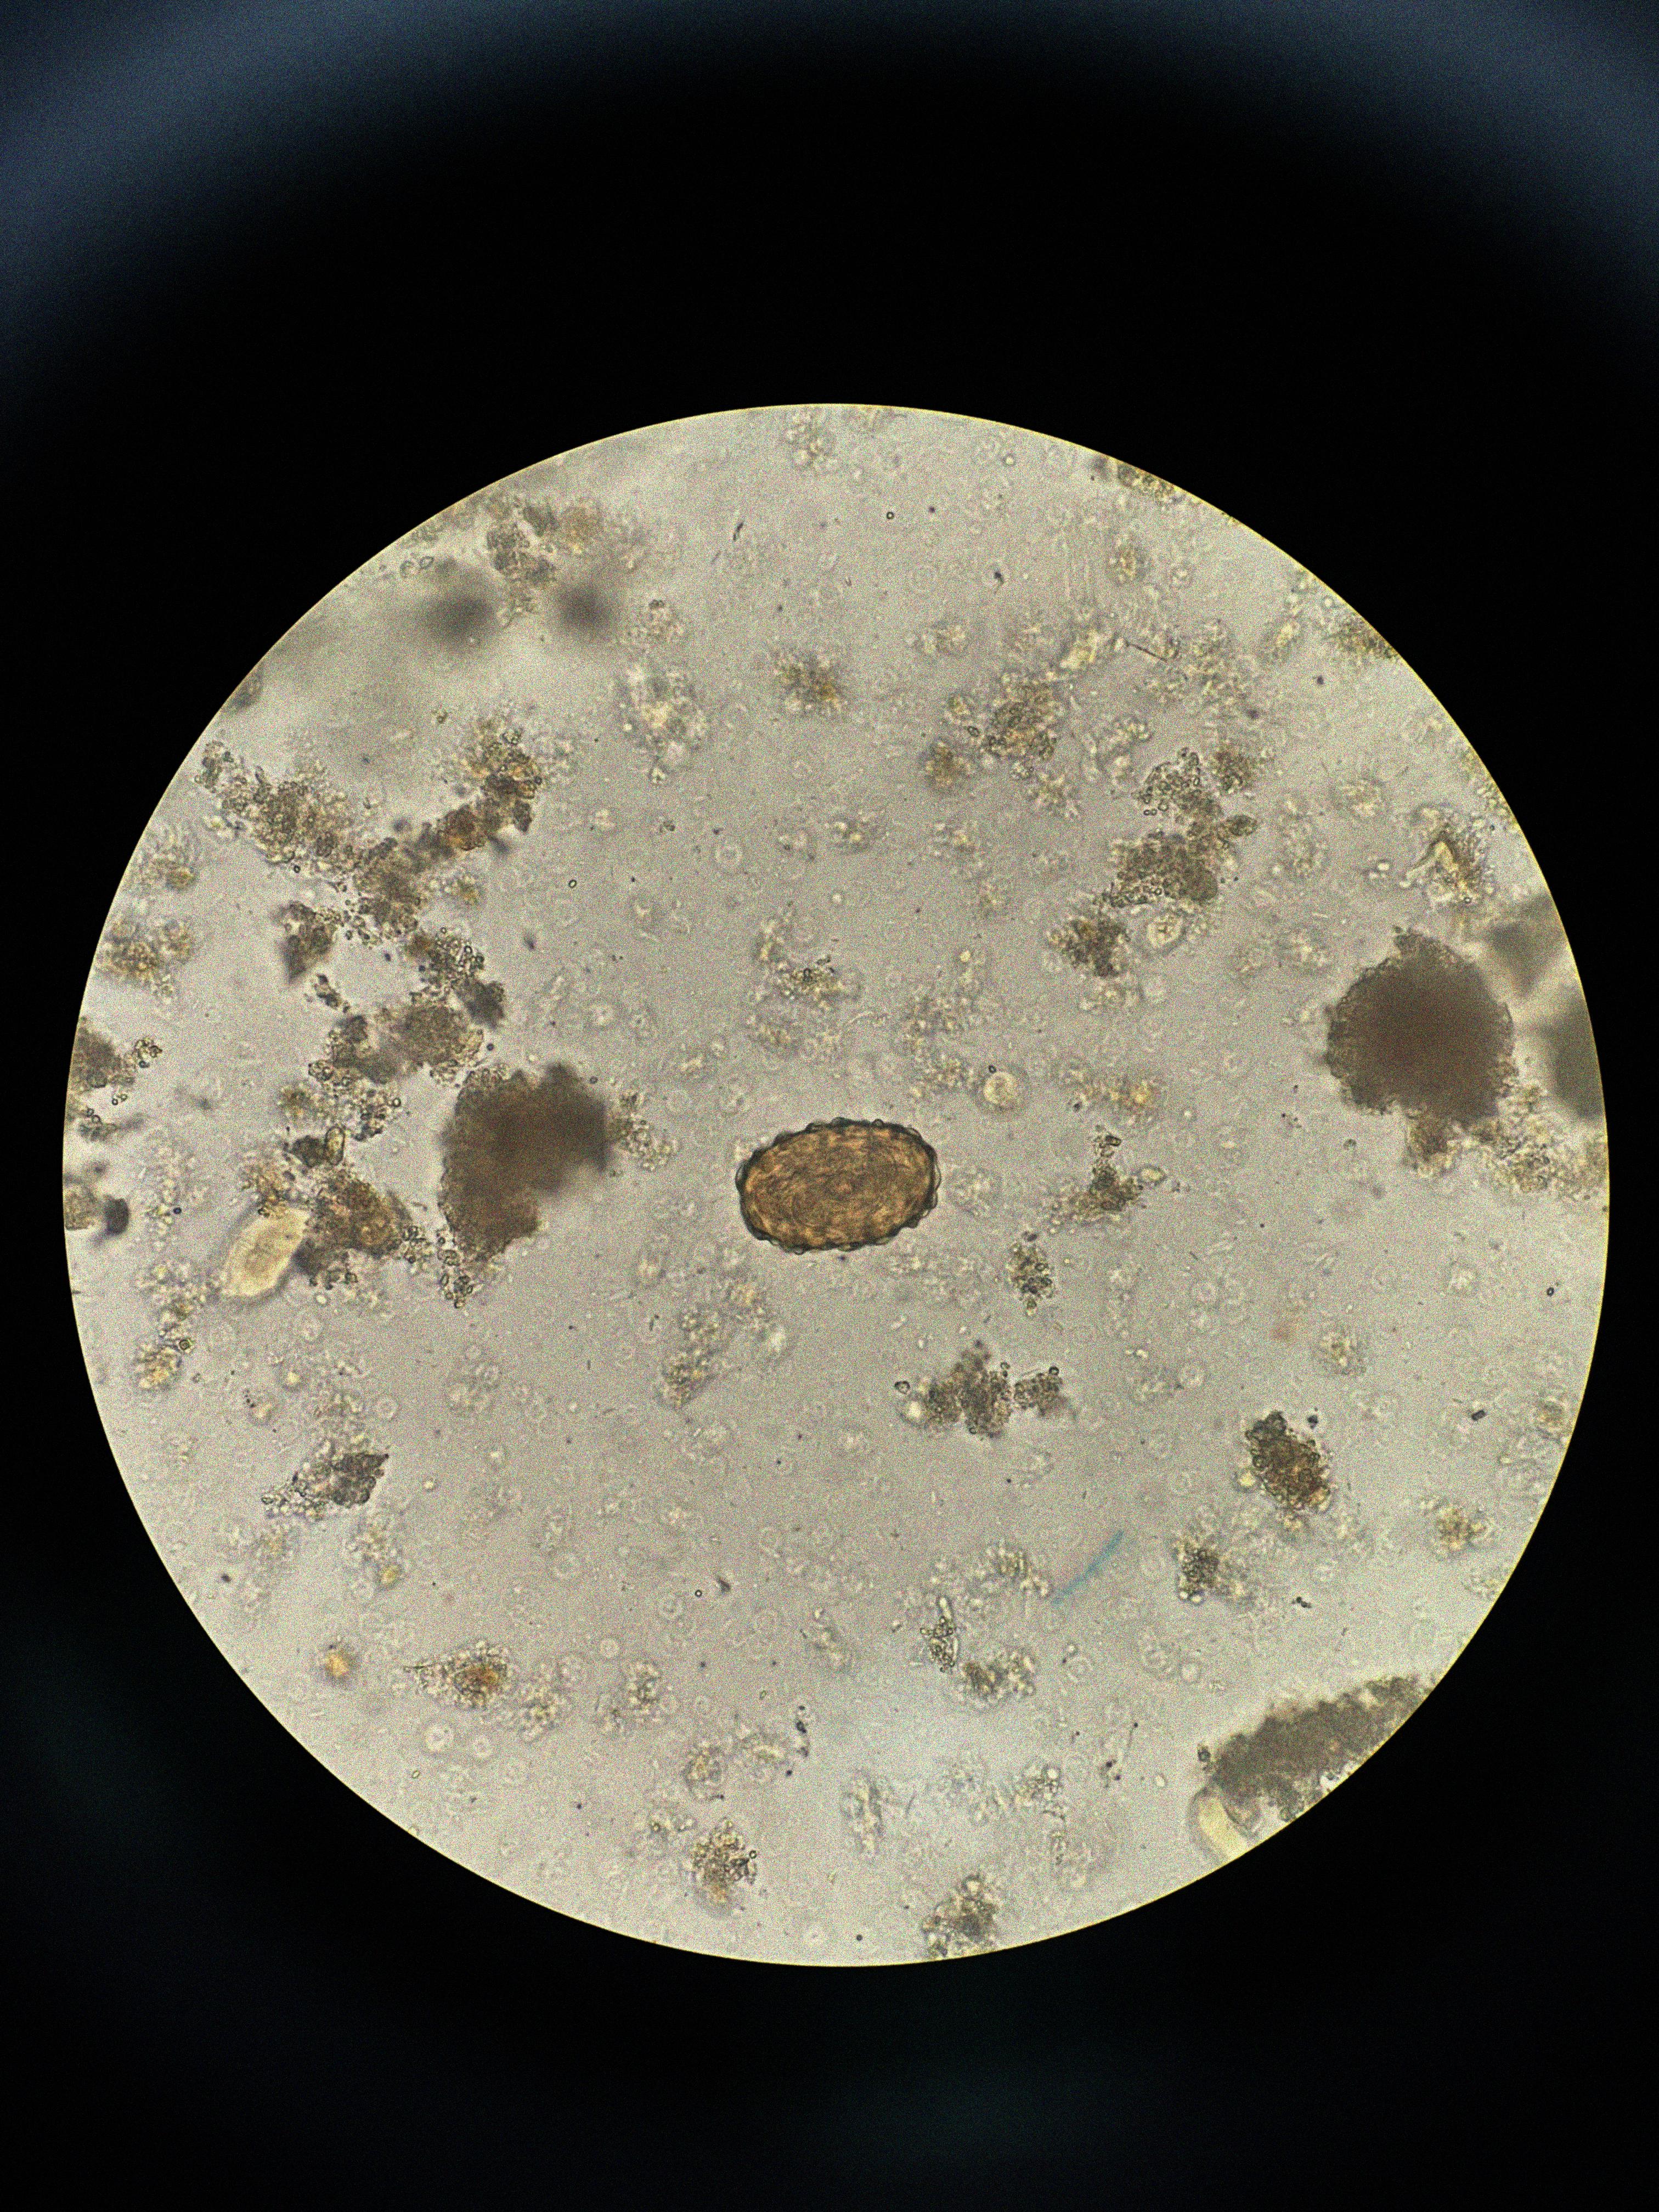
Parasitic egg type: Ascaris lumbricoides